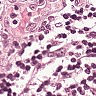
Metastatic tissue present: no